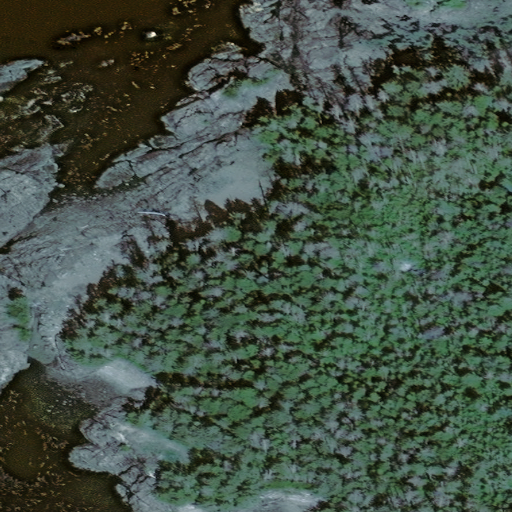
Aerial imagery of cape in Alaska named Aspid Cape containing only unknown